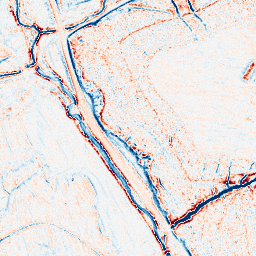
Category: edge_preserving
Decomposition family: anisotropic_diffusion
Decomposition parameters: iterations: 10
kappa: 100
gamma: 0.15
Upsampling method: bicubic_3x
Upsampling parameters: scale: 3
Upsampling scale: 3